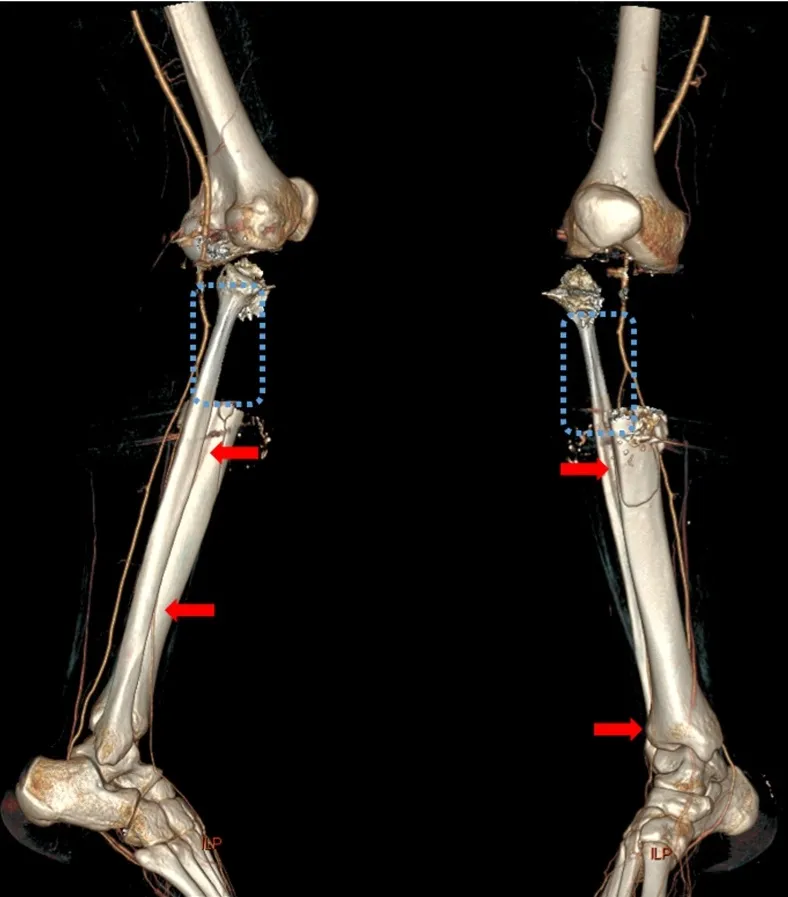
Computed tomography angiography at right knee with the reduction of metallic artifact. (Red arrow: anterior tibia artery with contrast enhancement, Blue dash box: missing segment of anterior tibia artery with poor contrast enhancement).
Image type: radiology (ct)